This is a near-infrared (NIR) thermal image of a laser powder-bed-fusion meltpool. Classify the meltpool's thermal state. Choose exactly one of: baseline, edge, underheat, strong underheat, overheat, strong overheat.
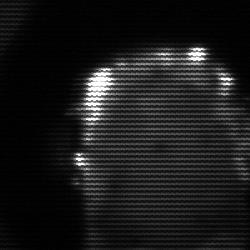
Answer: baseline